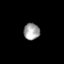
Tissue: lung
Cell type: Epithelial cells
Senescence score: 0.1326
Nuclear area (px): 260
Mean DAPI intensity: 160.754